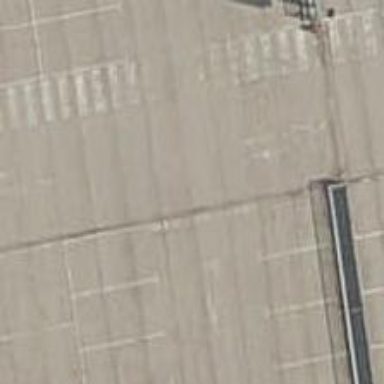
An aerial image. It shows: Road serving as parking aisle.